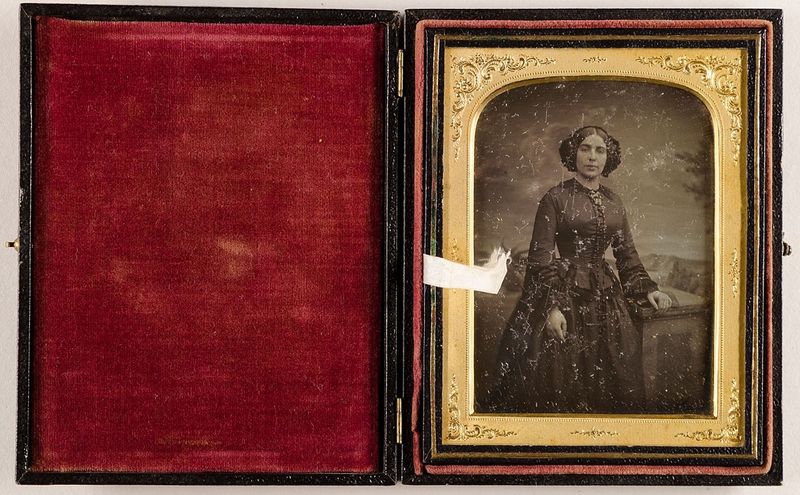
Titel: Unbekannte Frau
Standort: Hamburg
Institution: Museum für Kunst und Gewerbe Hamburg
Schlagwörter: frau, portrait, figur, foto, fotografie, photographie, photo, etui, lichtbild, daguerreotypie, bildwerke, angewandte und bildende kunst, hessische systematik, porträt, porträtfotografie, porträtphotographie